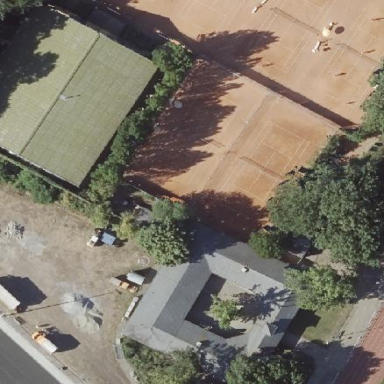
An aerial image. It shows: Sandy tennis court on pitch designated for leisure land.